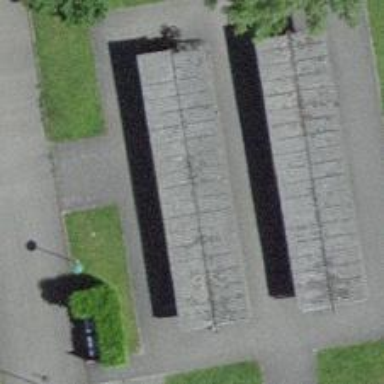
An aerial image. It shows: Bicycle parking area.